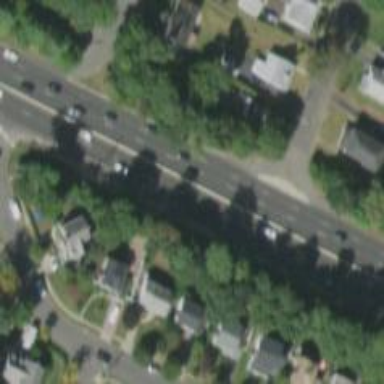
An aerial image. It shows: Trunk link highway.